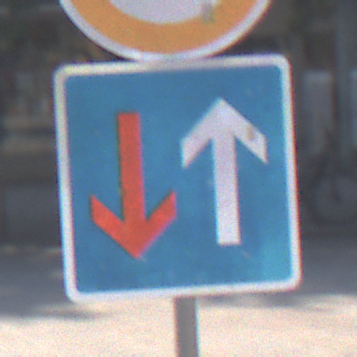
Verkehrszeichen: VorrangVorGegenverkehr
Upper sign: Geschwindigkeit30
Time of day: MorningAfternoon
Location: Outdoor (Urban)
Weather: Clear
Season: NotSpecified
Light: Natural